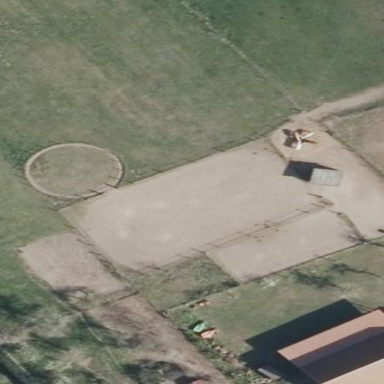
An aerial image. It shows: Equestrian pitch for leisure land activities.